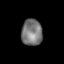
Tissue: skin
Cell type: Epithelial cells
Senescence score: 0.2676
Nuclear area (px): 547
Mean DAPI intensity: 118.38